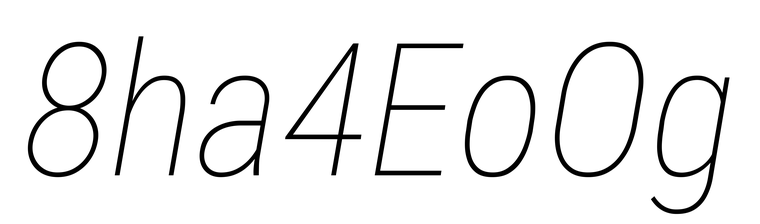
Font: Roboto-Italic_Condensed_Thin_Italic